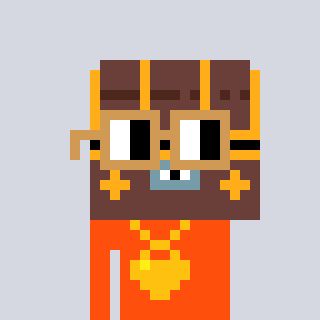
a pixel art character with square brown glasses, a treasure chest-shaped head and a orange-colored body on a cool background